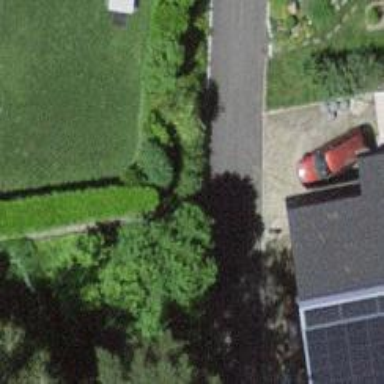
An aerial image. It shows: Hedge barrier.